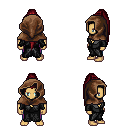
a pixel art fantasy rpg character, male body template, human, tanned skin, gray robe, magenta pants, brunette extra-long topknot hairstyle, cloth hood, four views (front, back, left, right), 2x2 character sprite sheet, small pixel art, hard edges, no anti-aliasing